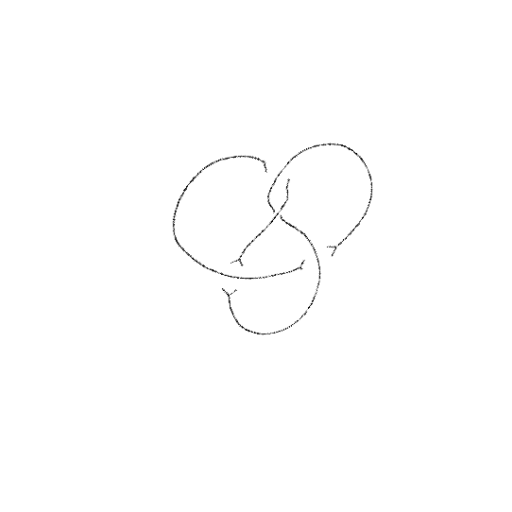
Crossing number: 4